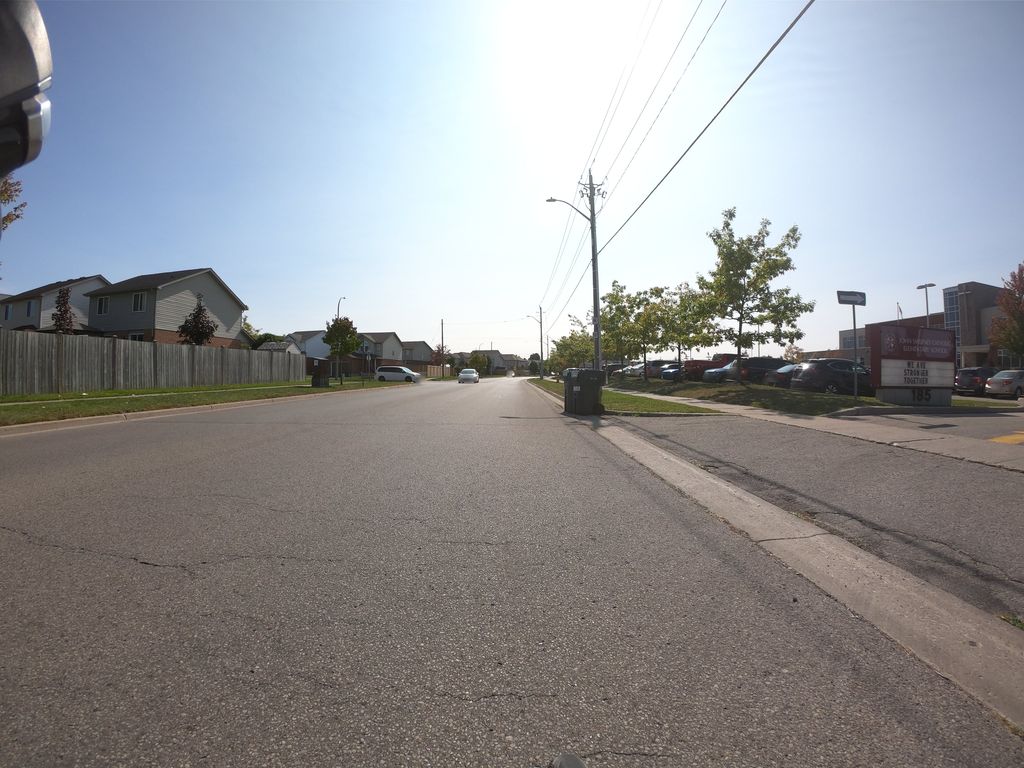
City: kitchener-waterloo